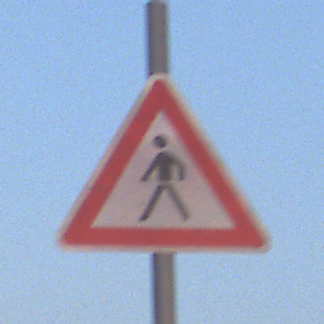
Verkehrszeichen: FussgaengerRechts
Umgebung: Outdoor, Urban
Tageszeit: SunriseSunset
Wetter: Clear
Licht: Natural
Jahreszeit: NotSpecified
Kontrast: MediumContrast